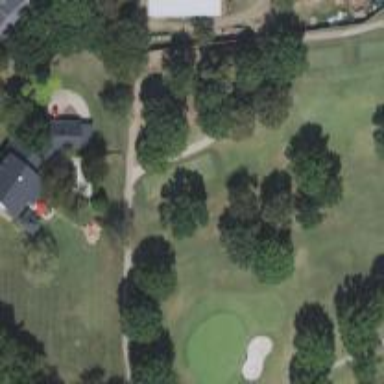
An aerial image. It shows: Path for both roads and golfers.